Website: lowes
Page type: customer-info-address
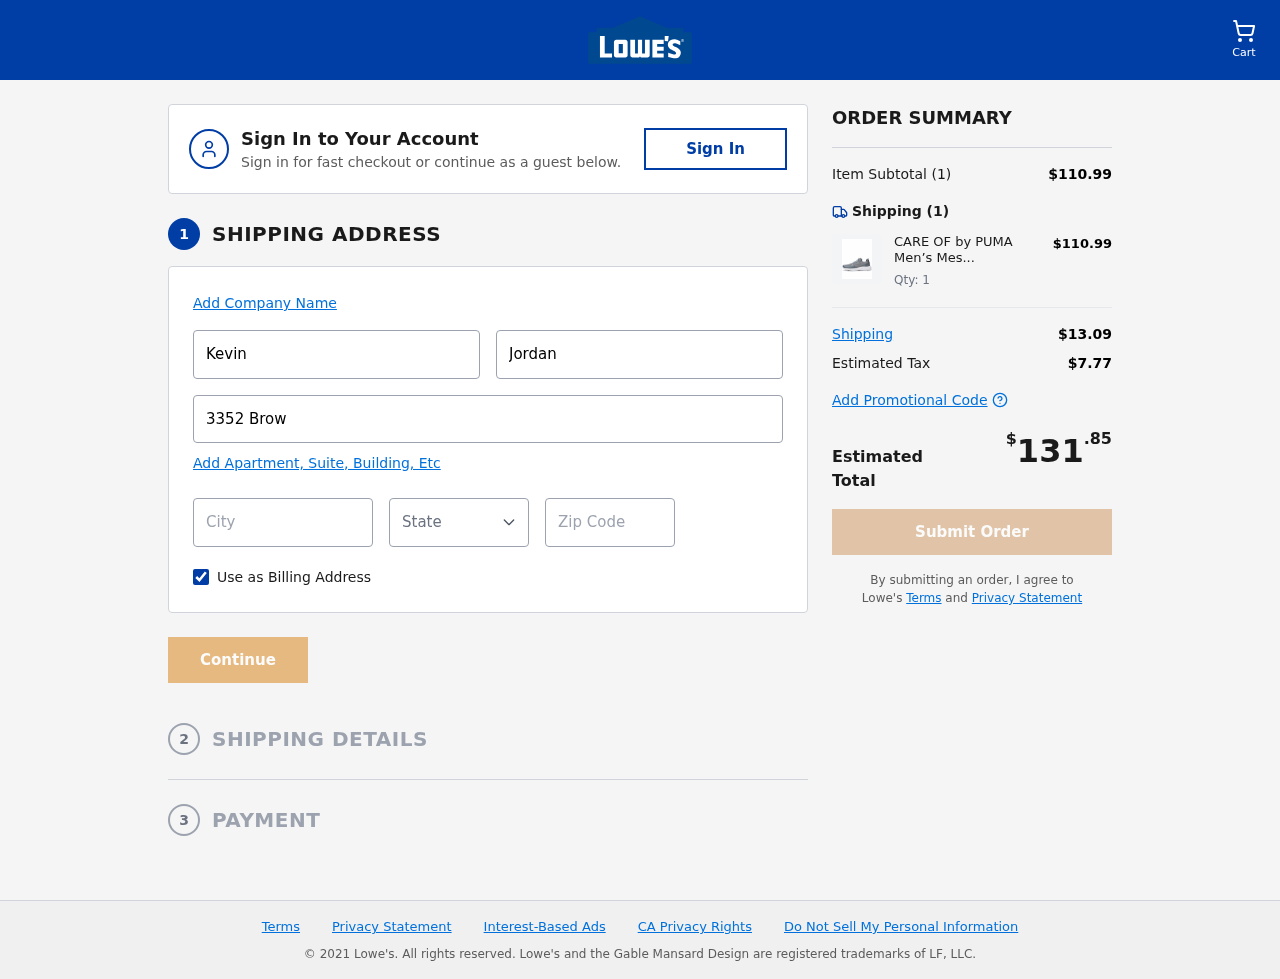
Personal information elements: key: PII_CITY
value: Jenniferburgh
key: PII_FIRSTNAME
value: Kevin
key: PII_LASTNAME
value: Jordan
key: PII_POSTCODE
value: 24430
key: PII_STATE_ABBR
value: WI
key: PII_STREET
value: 3352 Brown Rue
Product elements: key: PRODUCT1_NAME
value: CARE OF by PUMA Men’s Mesh Low-Top Trainers, Grey, US 11
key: PRODUCT1_PRICE
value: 110.99
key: PRODUCT1_QUANTITY
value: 1
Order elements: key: ORDER_NUM_ITEMS
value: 1
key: ORDER_SUBTOTAL
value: $110.99
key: ORDER_NUM_ITEMS2
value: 1
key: ORDER_SHIPPING_COST
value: $13.09
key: ORDER_TAX
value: $7.77
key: ORDER_TOTAL
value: $131.85